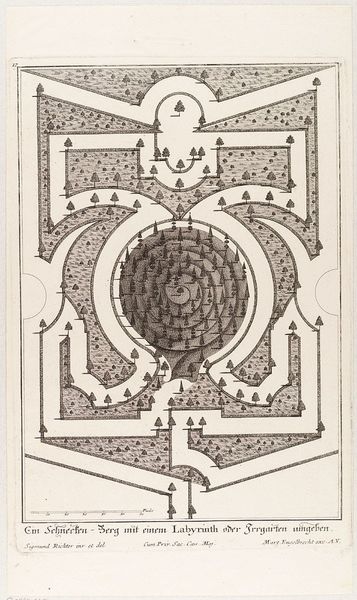
Titel: Ein Schneckenberg mit einem Labyrinth
Künstler: Siegmund Richter
Standort: Hamburg
Institution: Museum für Kunst und Gewerbe Hamburg
Schlagwörter: baum, barock, strauch, springbrunnen, grafik, graphik, fotografie, photographie, druckgraphik, druckgrafik, radierung, stich, entwurf, blumenbeet, plan, fontaine, kupferstich, grundriss, parks, reproduktionen, barockzeit, barockzeitalter, druckerzeugnisse, bäume, sträucher, gebäudes, gärten, ornamentstich, vorlageblätter, gartenlabyrinth